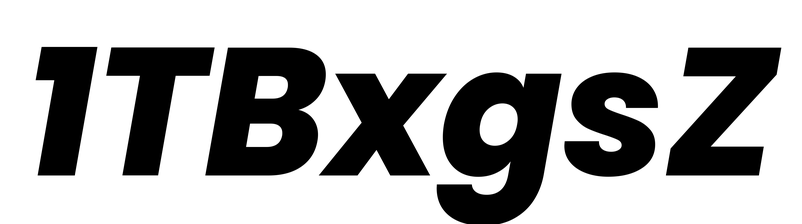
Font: Poppins-ExtraBoldItalic